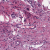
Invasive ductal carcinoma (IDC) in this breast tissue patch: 0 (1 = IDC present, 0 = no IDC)